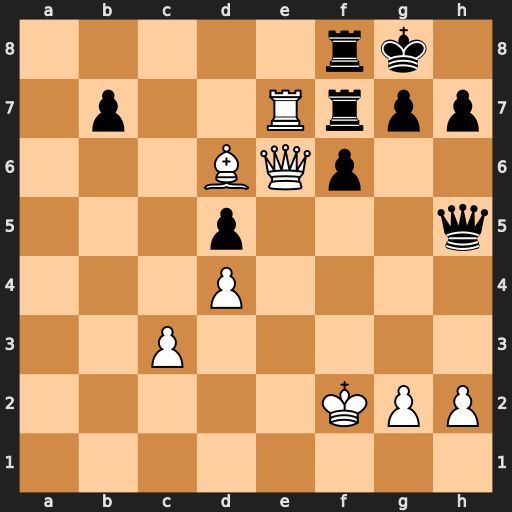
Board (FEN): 5rk1/1p2Rrpp/3BQp2/3p3q/3P4/2P5/5KPP/8
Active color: w
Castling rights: -
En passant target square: -
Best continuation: Re8 Qf5+ Qxf5